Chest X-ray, PA view. Patient: 40 years old, sex F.
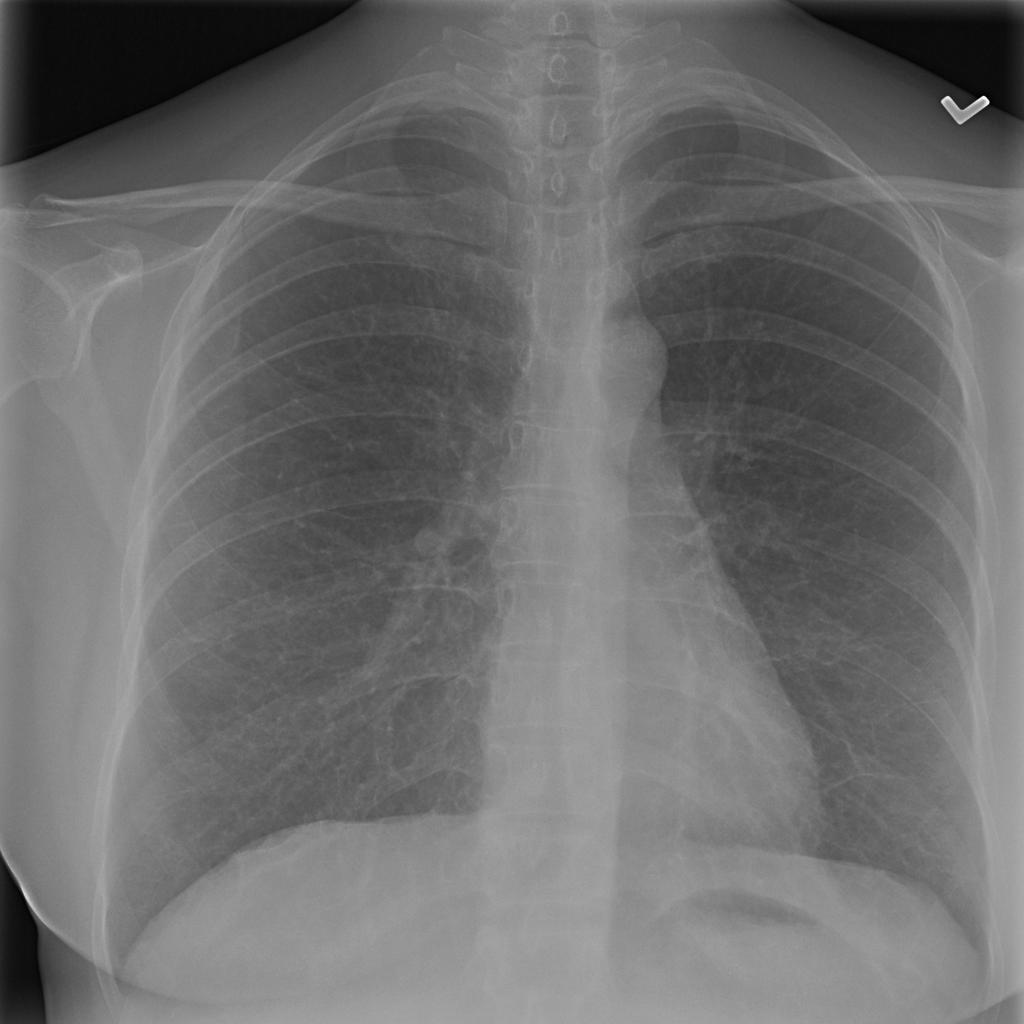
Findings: No Finding